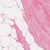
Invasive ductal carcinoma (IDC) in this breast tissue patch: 0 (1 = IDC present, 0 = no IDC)